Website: macys
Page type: gifting
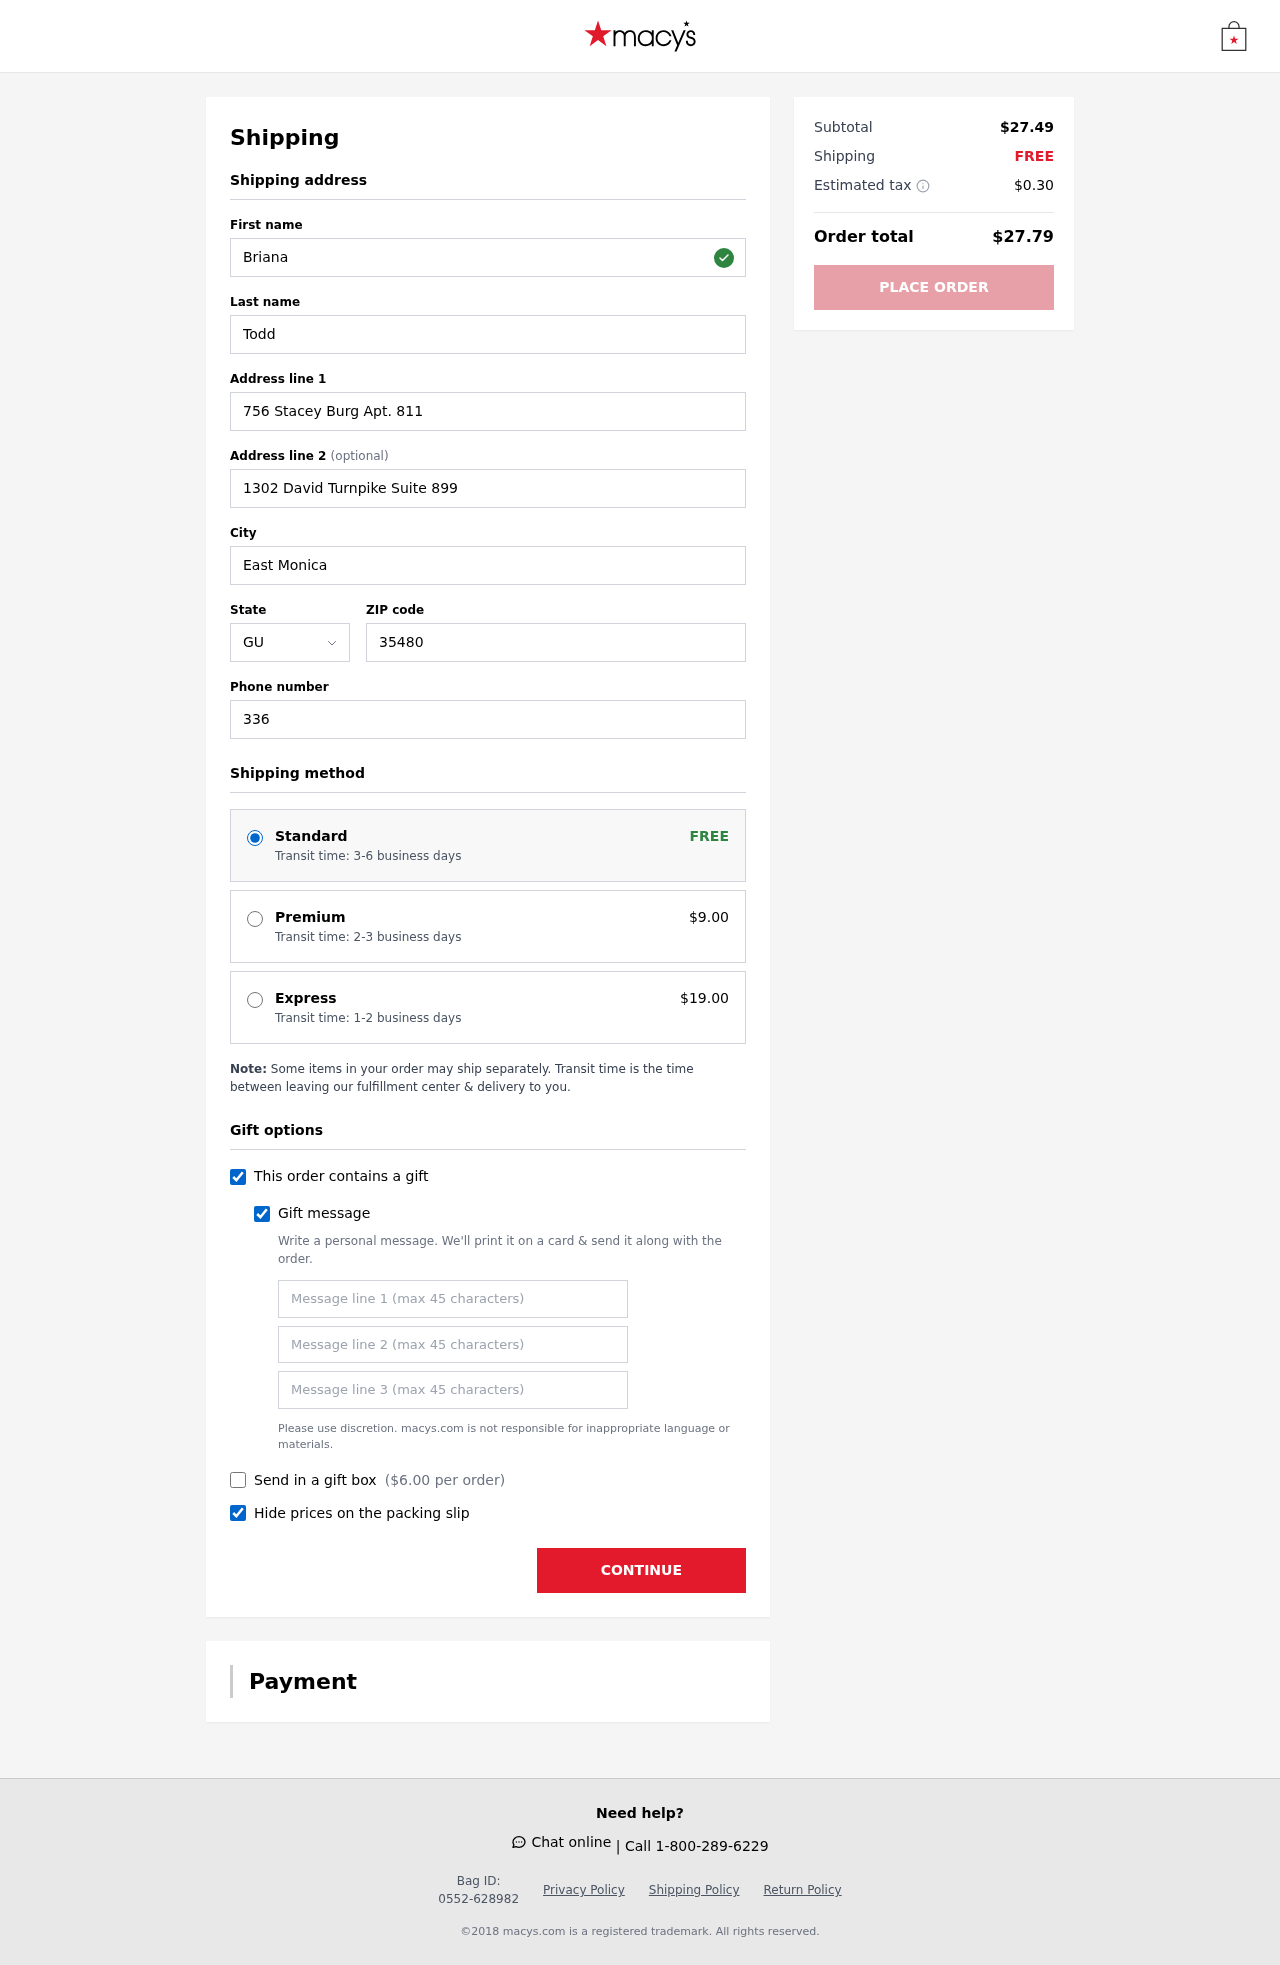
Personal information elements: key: PII_STATE_ABBR
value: GU
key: PII_FIRSTNAME
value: Briana
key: PII_LASTNAME
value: Todd
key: PII_STREET
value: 756 Stacey Burg Apt. 811
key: PII_STREET2
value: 1302 David Turnpike Suite 899
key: PII_CITY
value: East Monica
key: PII_POSTCODE
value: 35480
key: PII_PHONE
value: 3366231243
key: PII_GIFT_MESSAGE
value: Hey Timothy! I saw this belt and immediately thought of how perfectly it would fit into your style. Just a little something to add some flair to your outfits—hope you love it!
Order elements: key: ORDER_SHIPPING_STANDARD
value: Transit time: 3-6 business days
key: ORDER_SHIPPING_PREMIUM
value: Transit time: 2-3 business days
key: ORDER_SHIPPING_PREMIUM_PRICE
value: $9.00
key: ORDER_SHIPPING_EXPRESS
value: Transit time: 1-2 business days
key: ORDER_SHIPPING_EXPRESS_PRICE
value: $19.00
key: ORDER_GIFT_BOX_PRICE
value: $6.00
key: ORDER_SUBTOTAL
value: $27.49
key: ORDER_SHIPPING_COST
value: FREE
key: ORDER_TAX
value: $0.30
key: ORDER_TOTAL
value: $27.79